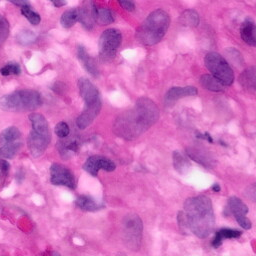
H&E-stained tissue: Pancreatic